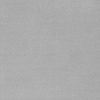
Atmospheric dust classification: dusty